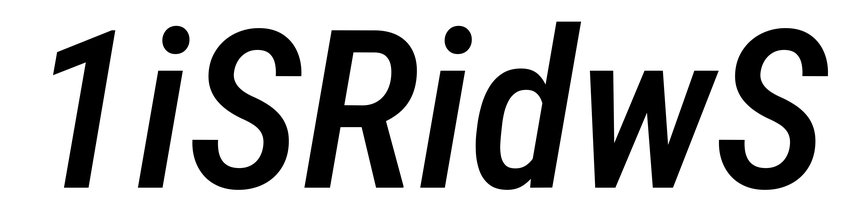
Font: Roboto-Italic_Condensed_Medium_Italic